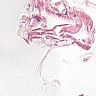
Metastatic tissue present: no